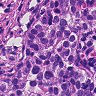
Metastatic tissue present: yes